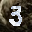
Label: 3